Question: I'm trying to play an internet audio file in my app, but i'm having problems with large files. The code:
'''
var track =
new AudioTrack(
new Uri(uri, UriKind.Absolute),
"Podcast",
string.Empty,
string.Empty,
null);
'''
The "uri" var (string) when debugging contains a valid url: uri = "<URL>. The error into the AudioTrack object:

"Duration = 'track.Duration' threw an exception of type 'System.Runtime.InteropServices.COMException'"
{System.Runtime.InteropServices.COMException (0x80004005): Error HRESULT E_FAIL has been returned from a call to a COM component.
at Microsoft.Phone.BackgroundAudio.Interop.IAudioTrack.get_Duration()
at Microsoft.Phone.BackgroundAudio.AudioTrack.get_Duration()}
Why? Thank you.
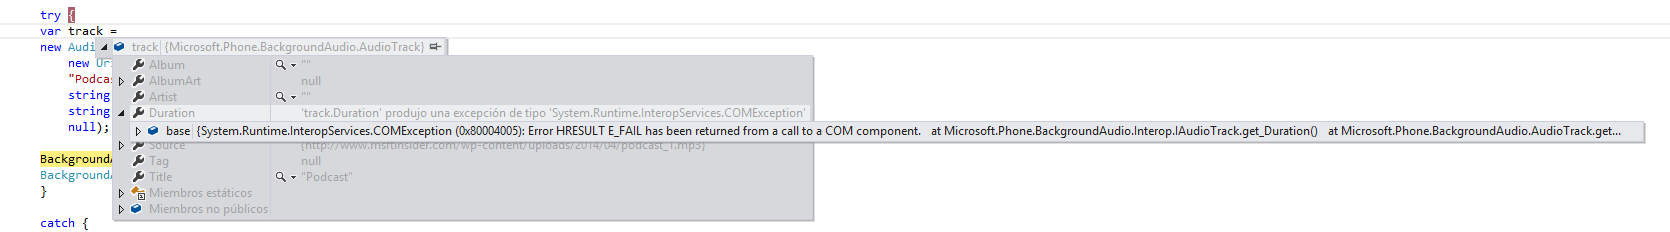
Answer: '''
string url = "http://www.msftinsider.com/wp-content/uploads/2014/04/podcast_1.mp3";
AudioTrack audioTrack = new AudioTrack(new Uri(url), null, null, null, null, null, EnabledPlayerControls.None);
BackgroundAudioPlayer.Instance.Track = audioTrack;
'''
This itself works for me.
Also check my answer here:
<URL>
Just for info : For Streaming in windows 8.1 you have new API BackgroundAudioStreamer.